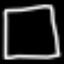
Label: square